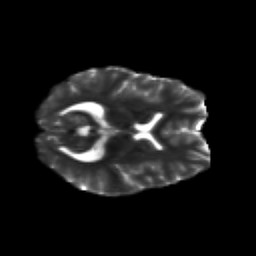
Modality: T2w
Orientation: axial
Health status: healthy
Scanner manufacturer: siemens
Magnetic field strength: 3 T
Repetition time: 12 s
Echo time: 0.092 s